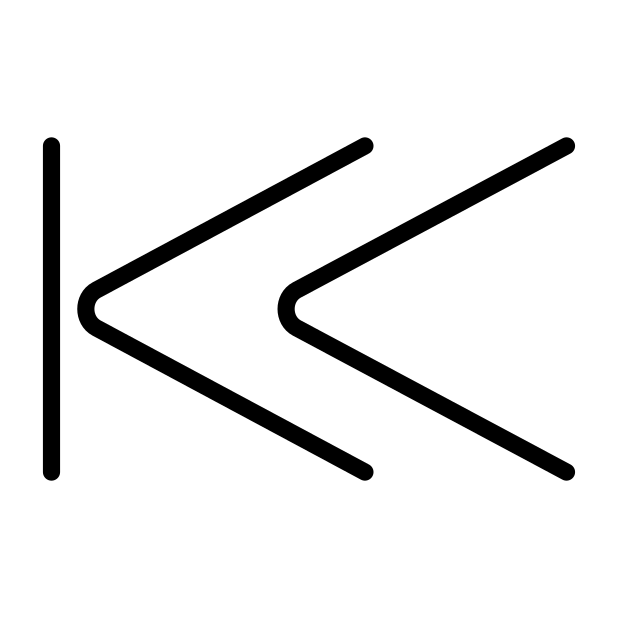
last track button